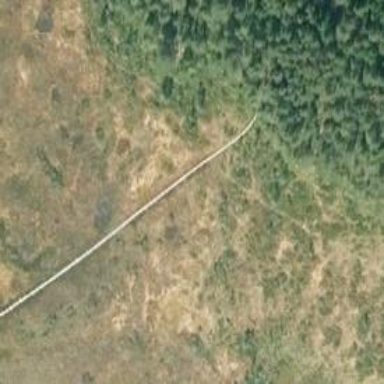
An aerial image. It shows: Footway bridge.